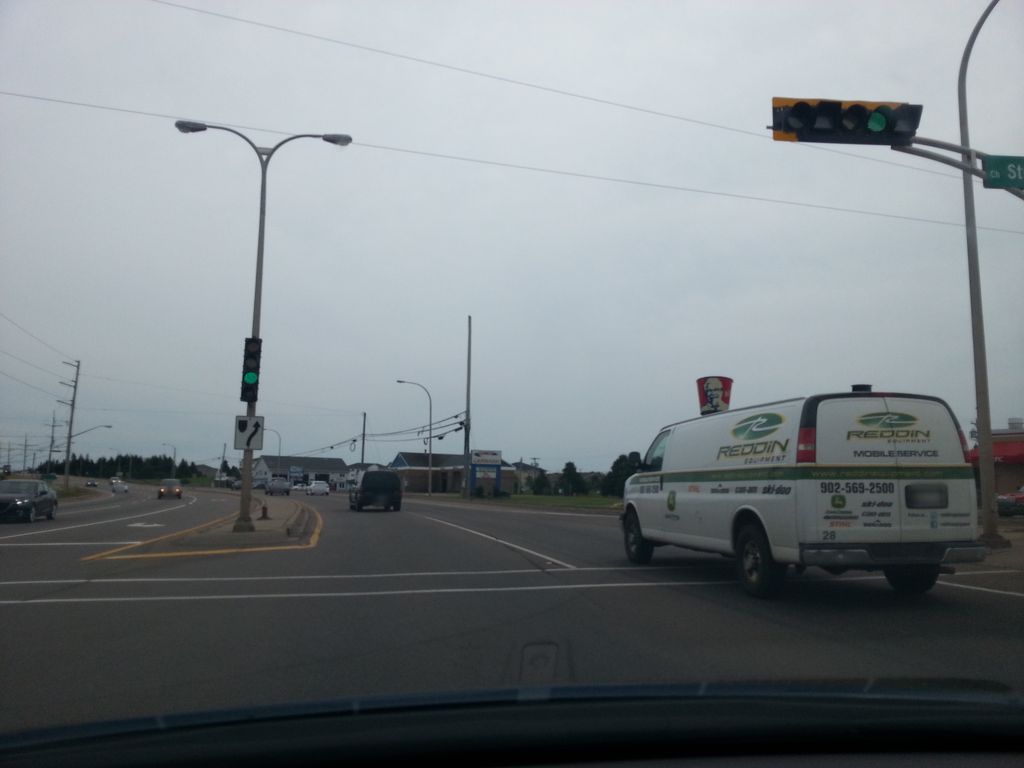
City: charlottetown